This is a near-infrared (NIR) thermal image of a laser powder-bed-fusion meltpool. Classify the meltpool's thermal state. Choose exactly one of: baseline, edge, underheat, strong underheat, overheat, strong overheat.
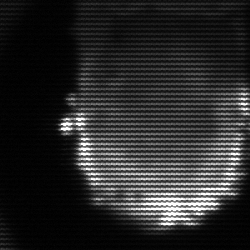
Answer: baseline